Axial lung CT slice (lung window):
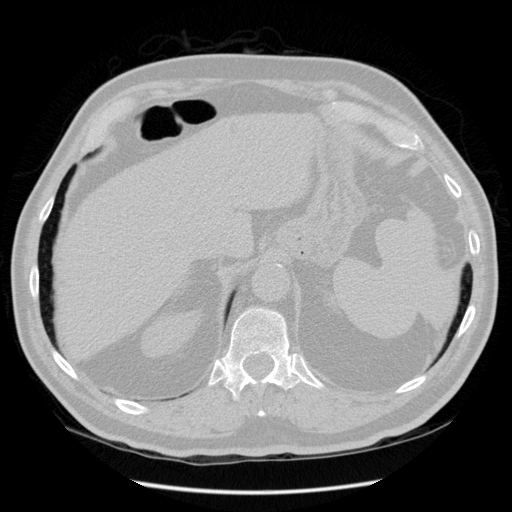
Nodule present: no